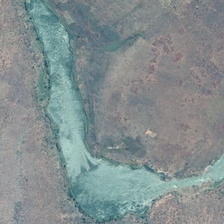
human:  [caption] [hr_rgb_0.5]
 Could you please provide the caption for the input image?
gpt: barelands are in two sides of a curved green river .

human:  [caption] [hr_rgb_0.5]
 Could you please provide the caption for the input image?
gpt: barelands are in two sides of a curved green river .

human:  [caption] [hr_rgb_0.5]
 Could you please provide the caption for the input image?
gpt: a crooked river flows through a large area .

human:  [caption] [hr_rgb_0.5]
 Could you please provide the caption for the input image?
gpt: some big stones are in the wide river .

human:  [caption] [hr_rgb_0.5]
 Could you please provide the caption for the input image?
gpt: a crooked river flows through a large area .